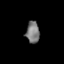
Tissue: lung
Cell type: Epithelial cells
Senescence score: 0.2385
Nuclear area (px): 288
Mean DAPI intensity: 119.625